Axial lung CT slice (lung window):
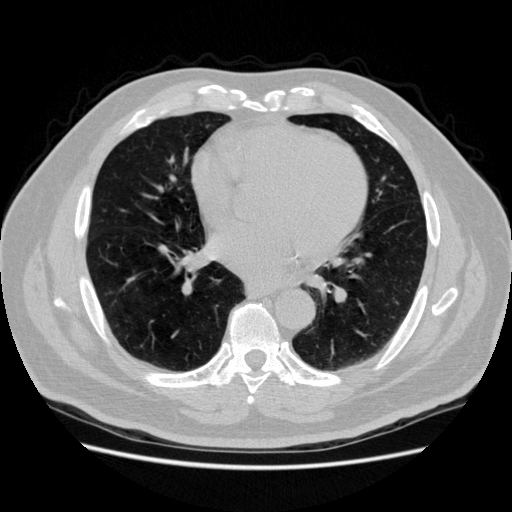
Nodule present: no